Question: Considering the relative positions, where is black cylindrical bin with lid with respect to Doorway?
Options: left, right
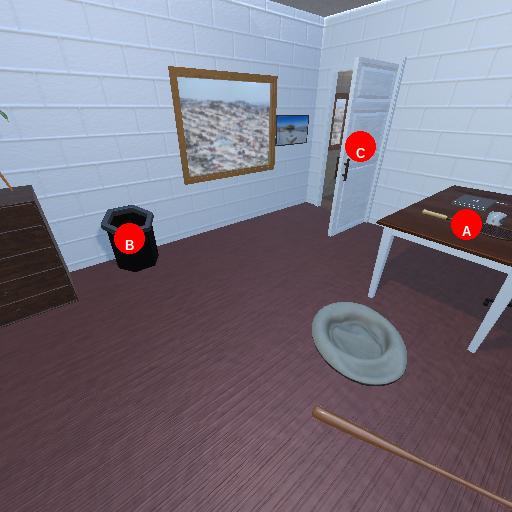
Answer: left